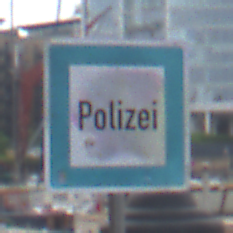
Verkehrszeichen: Polizei
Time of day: MorningAfternoon
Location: Outdoor (Urban)
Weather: Overcast
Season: NotSpecified
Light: Natural